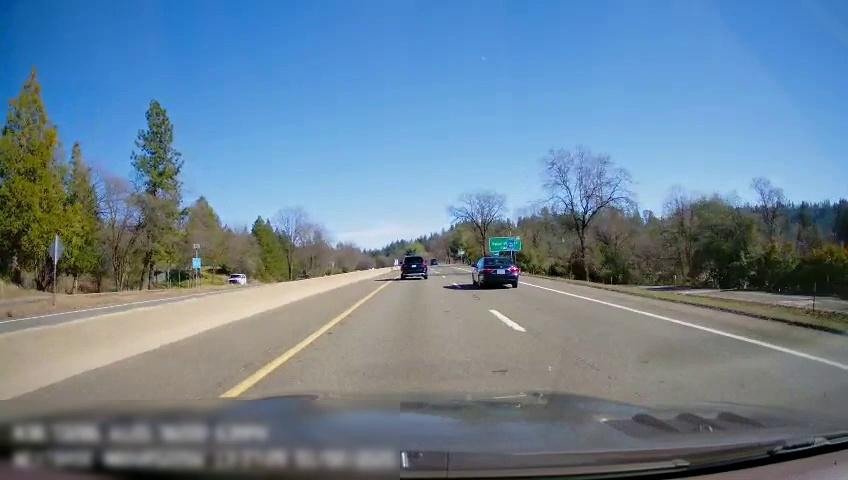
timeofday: Day
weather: Sunny
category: Drivable Space
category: Drivable Space
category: Vehicles | SUV
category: Vehicles | Car
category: Vehicles | Van
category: Lanes | Current Lane
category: Lanes | Current Lane
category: Lanes | Alternate Lane
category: Lanes | Opposite Lane
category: Traffic | Signs
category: Traffic | Signs
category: Traffic | Signs